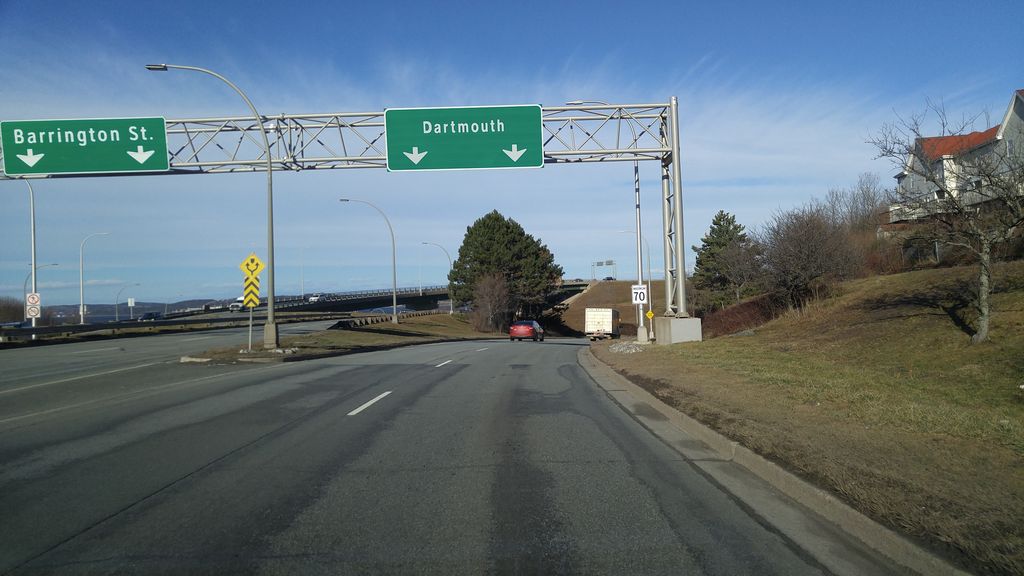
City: halifax